You are looking at the short-time Fourier spectrogram of a rotating shaft's vibration signal. Diagnose the rotating machine from this image, choosing from: normal, misalignment, unbalance, looseness.
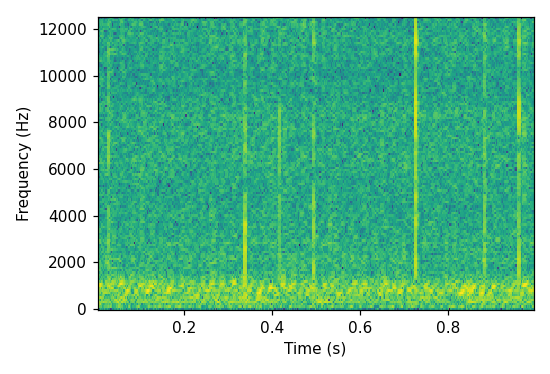
Answer: unbalance